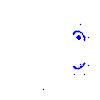
Particle: electron